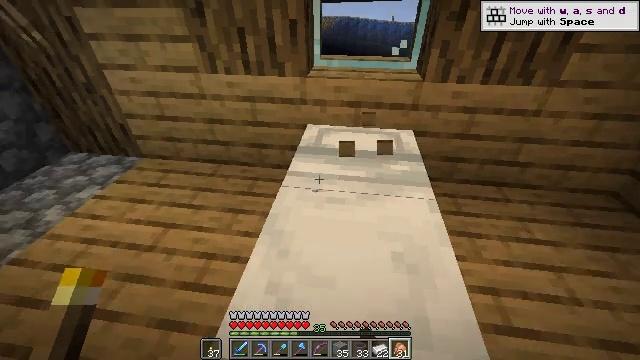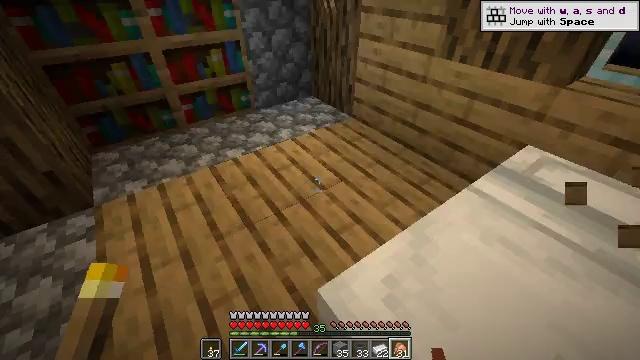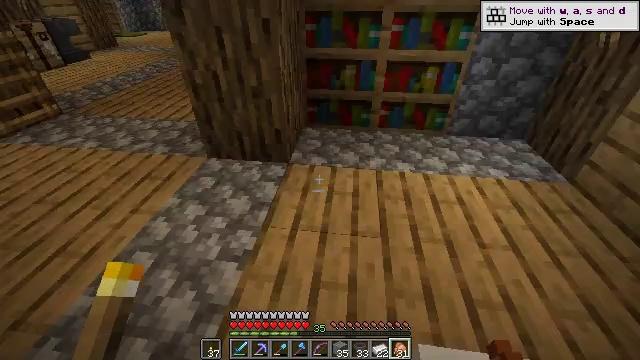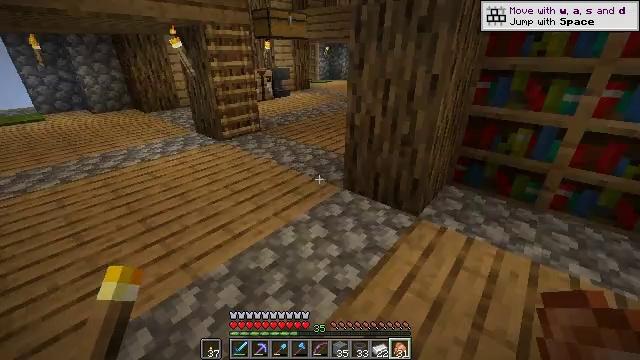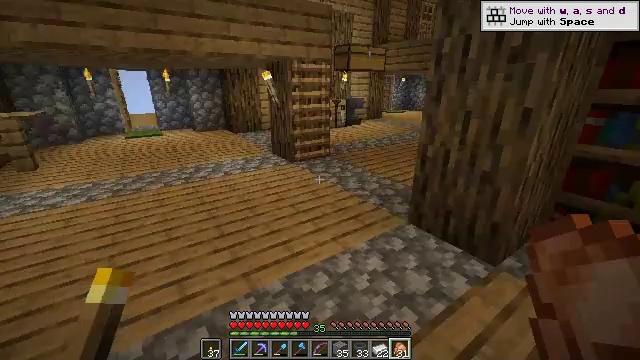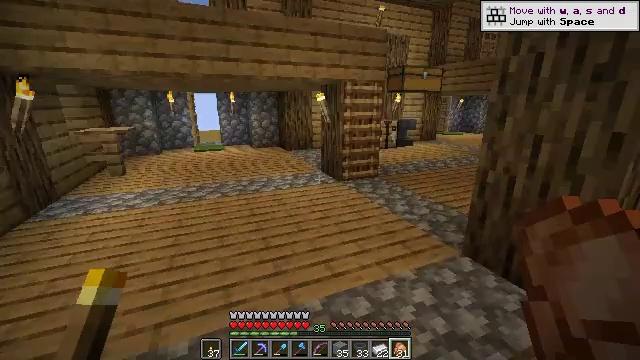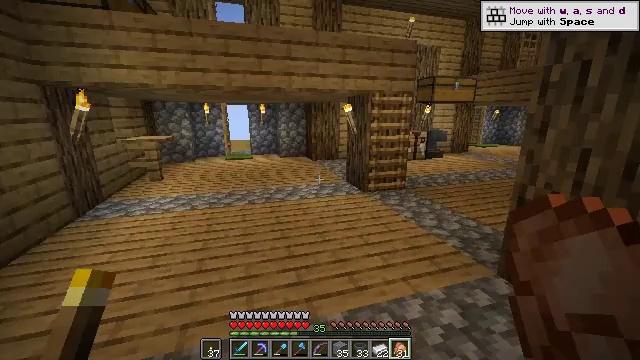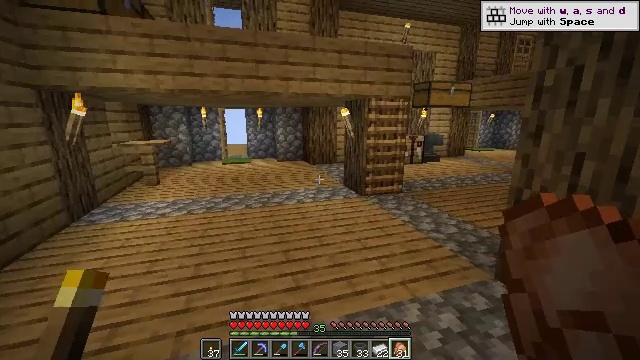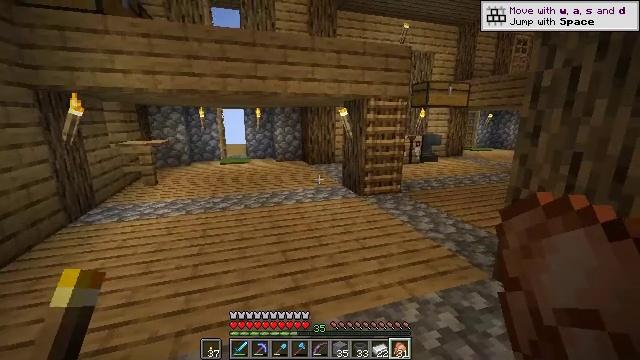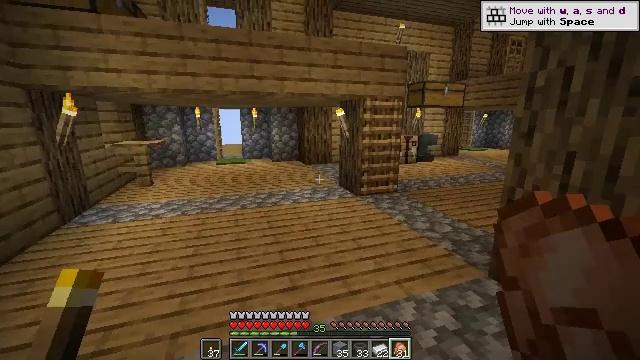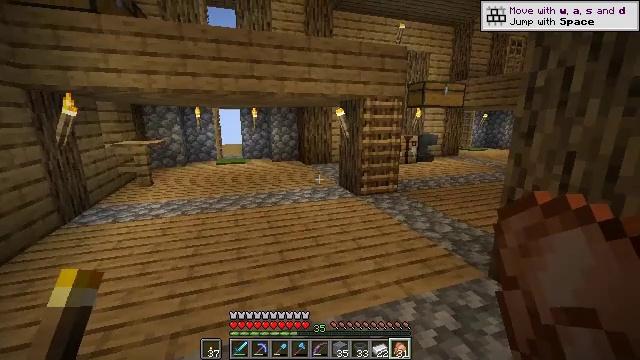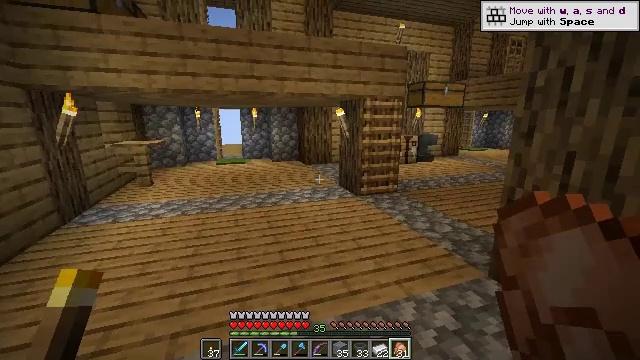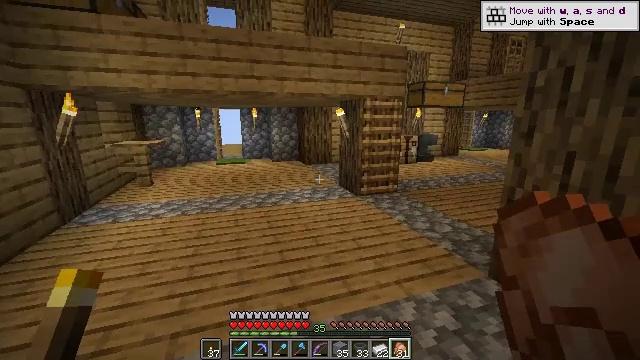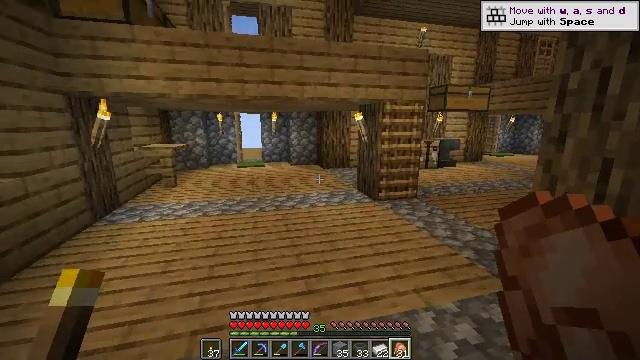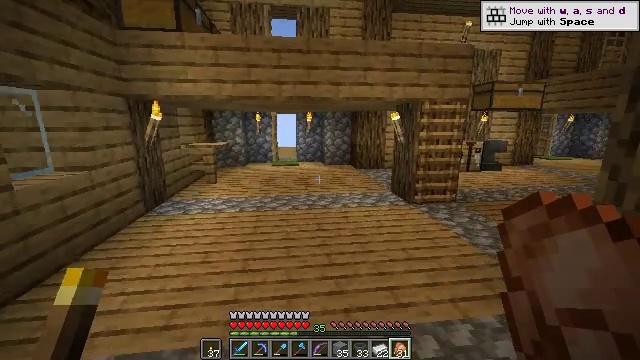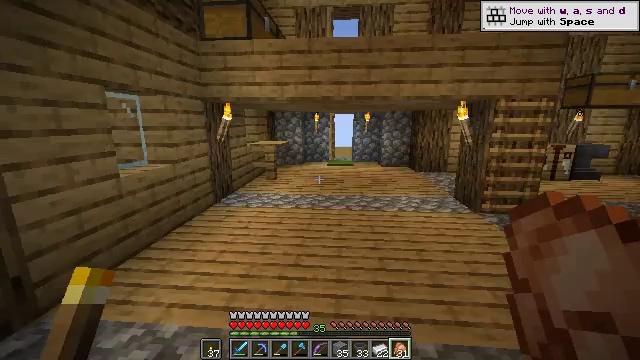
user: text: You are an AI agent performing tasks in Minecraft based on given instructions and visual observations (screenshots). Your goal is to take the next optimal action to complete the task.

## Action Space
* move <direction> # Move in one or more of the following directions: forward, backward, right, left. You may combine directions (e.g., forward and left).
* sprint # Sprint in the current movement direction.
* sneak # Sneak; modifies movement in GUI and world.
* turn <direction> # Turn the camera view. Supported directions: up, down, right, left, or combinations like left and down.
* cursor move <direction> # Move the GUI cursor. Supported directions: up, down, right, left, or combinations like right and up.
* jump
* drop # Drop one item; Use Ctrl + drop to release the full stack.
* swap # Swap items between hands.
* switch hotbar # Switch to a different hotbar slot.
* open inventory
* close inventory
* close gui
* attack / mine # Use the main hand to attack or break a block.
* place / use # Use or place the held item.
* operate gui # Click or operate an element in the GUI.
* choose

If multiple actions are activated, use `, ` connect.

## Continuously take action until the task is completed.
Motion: motion action
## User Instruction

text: Craft an emerald with the available materials.
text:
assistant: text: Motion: turn left and down
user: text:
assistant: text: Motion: turn left and up
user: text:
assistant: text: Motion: turn left and up
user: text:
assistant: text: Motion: turn left and up
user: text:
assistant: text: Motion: turn left and up
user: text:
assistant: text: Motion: turn left and up
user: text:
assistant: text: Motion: no_op
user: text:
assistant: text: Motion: no_op
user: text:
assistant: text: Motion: no_op
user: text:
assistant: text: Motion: no_op
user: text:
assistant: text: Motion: no_op
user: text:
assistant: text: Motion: no_op
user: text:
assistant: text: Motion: turn left
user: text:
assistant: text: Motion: turn left
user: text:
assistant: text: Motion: move forward, turn left
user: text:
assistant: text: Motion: move forward, turn left
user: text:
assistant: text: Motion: move forward
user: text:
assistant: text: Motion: move forward
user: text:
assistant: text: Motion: move forward
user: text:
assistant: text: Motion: move forward
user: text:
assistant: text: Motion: move forward
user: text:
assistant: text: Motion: move forward
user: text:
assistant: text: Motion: move forward, sprint
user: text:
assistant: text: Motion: move forward, sprint
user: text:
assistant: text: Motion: move forward, sprint
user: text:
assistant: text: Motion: move forward, sprint
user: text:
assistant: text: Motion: move forward
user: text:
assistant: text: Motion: move forward
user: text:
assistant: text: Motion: move forward
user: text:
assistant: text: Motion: move forward